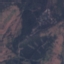
Label: HerbaceousVegetation